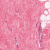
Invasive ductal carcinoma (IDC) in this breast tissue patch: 0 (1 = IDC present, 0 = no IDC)